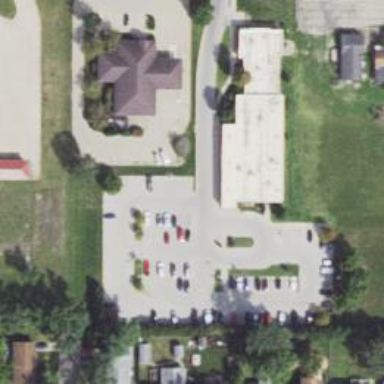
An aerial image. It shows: Healthcare clinic.